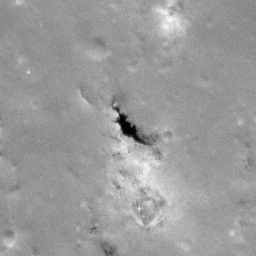
Pit: Kepler 1
Host crater: Kepler
Host type: impact_melt
Lunar coordinates: latitude 8.274, longitude 322.05